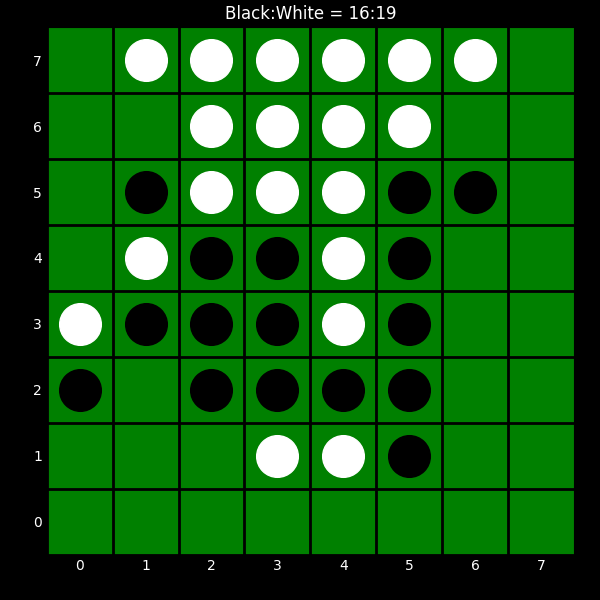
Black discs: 16
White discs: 19